Interaction volume radius: 5 \u00c5
Interaction volume height: 25 \u00c5
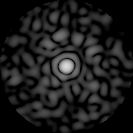
Disorder parameter: 0.7738